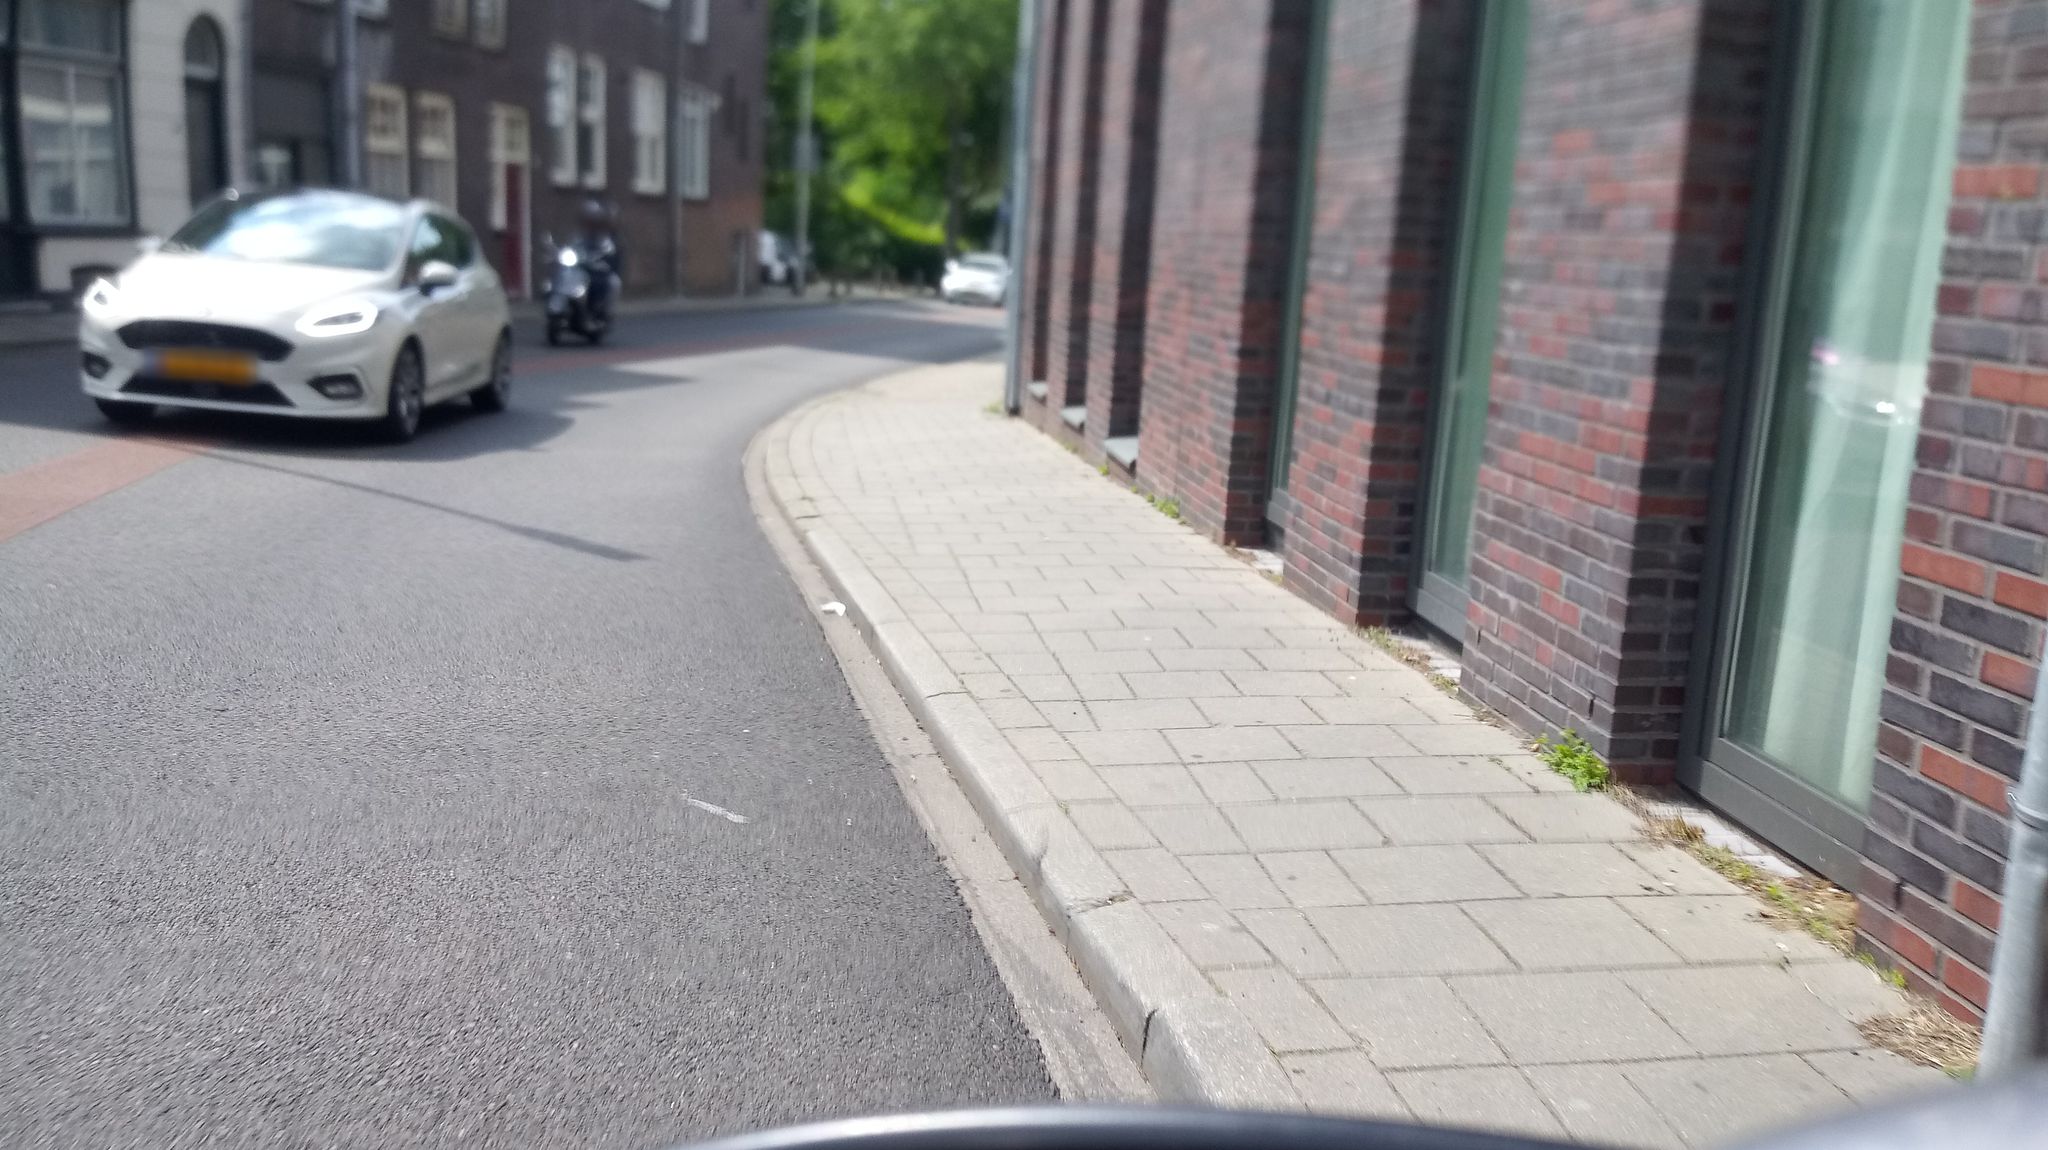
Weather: clear
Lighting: day
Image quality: good
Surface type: walking surface
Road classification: pedestrian, residential, service
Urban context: urban centre
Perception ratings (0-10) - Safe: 6.98, Lively: 9.37, Beautiful: 8.1, Boring: 3.79, Depressing: 3.4, Wealthy: 5.89